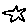
Label: star